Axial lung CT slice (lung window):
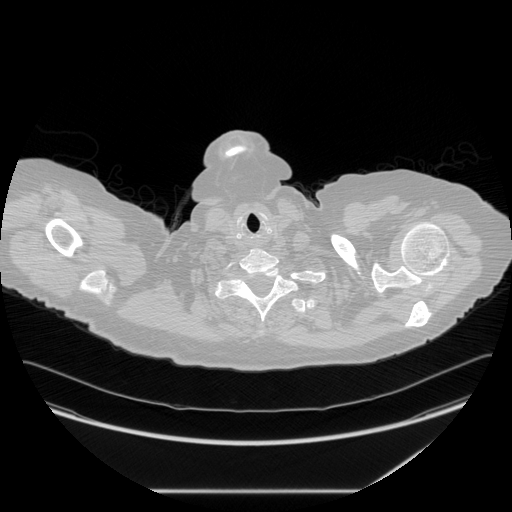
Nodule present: no